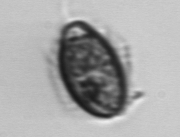
Label: Pleuronema